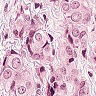
Metastatic tissue present: yes